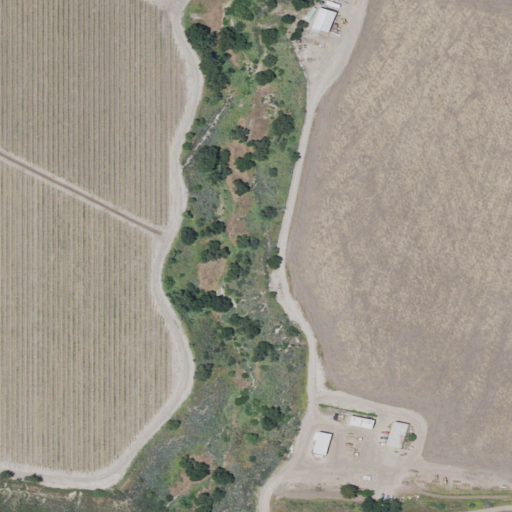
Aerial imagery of valley in California named Kelly Canyon containing cultivated crops, grassland, shrub, open development, and low intensity development